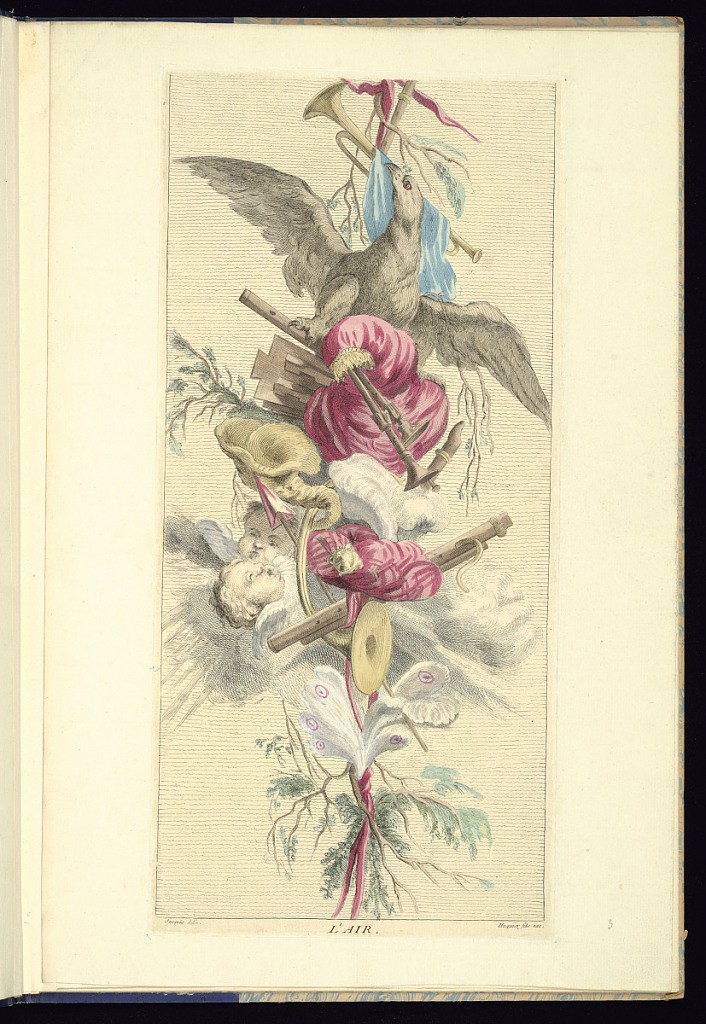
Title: L'Air
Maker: Maurice Jacques, French, ca. 1712–1784
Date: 1758–64
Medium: Hand-colored etching and engraving on paper
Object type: Print
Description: An ornamental hanging trophy design representing the element of air with its attributes, including an eagle, horn instruments, a bagpipe (musette), foliate branches, clouds, two putti heads blowing, an arrow, and feathers. The plate is signed, titled, and hand colored.